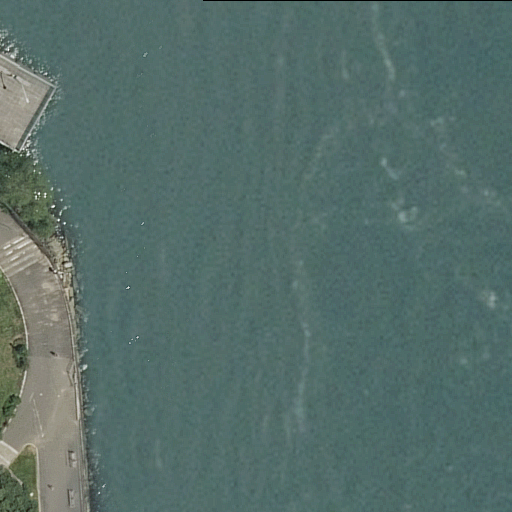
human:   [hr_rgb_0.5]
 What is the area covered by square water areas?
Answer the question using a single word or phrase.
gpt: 0m2

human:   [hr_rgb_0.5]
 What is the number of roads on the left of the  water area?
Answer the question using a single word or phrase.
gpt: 2

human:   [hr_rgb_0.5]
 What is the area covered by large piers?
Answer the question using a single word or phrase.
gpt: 0m2

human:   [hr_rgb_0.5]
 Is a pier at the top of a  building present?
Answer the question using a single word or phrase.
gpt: no

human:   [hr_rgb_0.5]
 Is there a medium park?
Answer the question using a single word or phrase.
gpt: no

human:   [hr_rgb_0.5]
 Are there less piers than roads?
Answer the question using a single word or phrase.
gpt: yes

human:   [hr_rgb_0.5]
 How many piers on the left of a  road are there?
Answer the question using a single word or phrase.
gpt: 0

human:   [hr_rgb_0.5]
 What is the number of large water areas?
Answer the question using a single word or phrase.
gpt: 1

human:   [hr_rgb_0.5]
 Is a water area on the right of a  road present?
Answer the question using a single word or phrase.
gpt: no

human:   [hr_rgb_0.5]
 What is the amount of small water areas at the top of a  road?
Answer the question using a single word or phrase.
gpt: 0

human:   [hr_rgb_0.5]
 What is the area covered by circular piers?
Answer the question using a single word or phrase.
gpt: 0m2

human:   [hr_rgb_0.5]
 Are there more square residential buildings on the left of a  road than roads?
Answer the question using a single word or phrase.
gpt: no

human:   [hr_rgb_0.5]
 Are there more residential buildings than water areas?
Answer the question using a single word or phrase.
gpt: no

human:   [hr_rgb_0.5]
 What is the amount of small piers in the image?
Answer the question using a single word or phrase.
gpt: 0

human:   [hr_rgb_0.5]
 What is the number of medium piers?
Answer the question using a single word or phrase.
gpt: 1

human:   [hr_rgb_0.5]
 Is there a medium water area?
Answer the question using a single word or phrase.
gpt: no

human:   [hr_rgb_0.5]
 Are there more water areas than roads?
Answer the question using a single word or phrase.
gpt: no

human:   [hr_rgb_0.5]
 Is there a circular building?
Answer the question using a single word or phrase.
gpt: no

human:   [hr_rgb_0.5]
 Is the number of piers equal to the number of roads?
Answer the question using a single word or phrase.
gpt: no

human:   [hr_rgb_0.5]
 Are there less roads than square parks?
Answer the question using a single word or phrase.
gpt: no

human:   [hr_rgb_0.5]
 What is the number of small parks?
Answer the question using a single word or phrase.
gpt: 1

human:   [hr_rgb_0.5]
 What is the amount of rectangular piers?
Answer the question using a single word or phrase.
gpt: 1

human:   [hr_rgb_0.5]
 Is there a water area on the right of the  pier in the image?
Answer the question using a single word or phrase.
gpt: no

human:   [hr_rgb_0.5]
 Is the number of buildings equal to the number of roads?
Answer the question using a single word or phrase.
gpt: no

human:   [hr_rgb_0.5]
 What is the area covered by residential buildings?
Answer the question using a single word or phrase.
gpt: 0m2

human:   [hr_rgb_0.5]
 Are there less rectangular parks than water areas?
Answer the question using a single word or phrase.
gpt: no

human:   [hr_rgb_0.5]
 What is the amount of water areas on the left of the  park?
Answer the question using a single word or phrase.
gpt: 0

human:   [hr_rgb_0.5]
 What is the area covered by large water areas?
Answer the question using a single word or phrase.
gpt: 9650m2

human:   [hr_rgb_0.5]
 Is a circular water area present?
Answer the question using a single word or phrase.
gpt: no

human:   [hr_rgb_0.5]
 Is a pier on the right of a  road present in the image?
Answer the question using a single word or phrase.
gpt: no

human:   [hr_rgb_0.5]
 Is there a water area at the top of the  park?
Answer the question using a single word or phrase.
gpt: yes

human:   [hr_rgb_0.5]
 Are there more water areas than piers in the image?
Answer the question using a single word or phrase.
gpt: no

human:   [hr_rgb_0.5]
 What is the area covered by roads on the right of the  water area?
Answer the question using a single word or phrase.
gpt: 0m2

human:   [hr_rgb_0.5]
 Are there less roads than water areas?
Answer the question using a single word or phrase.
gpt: no

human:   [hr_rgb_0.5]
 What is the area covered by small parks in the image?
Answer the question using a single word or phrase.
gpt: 82m2

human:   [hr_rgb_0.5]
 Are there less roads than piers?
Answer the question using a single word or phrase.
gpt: no